Question: I'm running a ctree method model in caret and trying to plot the decision tree I get.
This is the main portion of my code.
'''
fitControl <- trainControl(method = "cv", number = 10)
dtree <- train(
Outcome ~ ., data = training_set,
method = "ctree", trControl = fitControl
)
'''
I'm trying to plot the decision tree and I use
'''
plot(dtree$finalModel)
'''
which gives me this -

The picture's not good here but I get an image similar to the first plot in the answer of this question - <URL>
And the function as.simpleparty doesn't work as it is not an rpart object.
I want to remove the bar graphs underneath and simply get a 1 or a 0 on those nodes telling me how it is classified.
As the dtree$finalModel is a Binary Tree object,
'''
prp(dtree$finalModel)
'''
doesn't work.
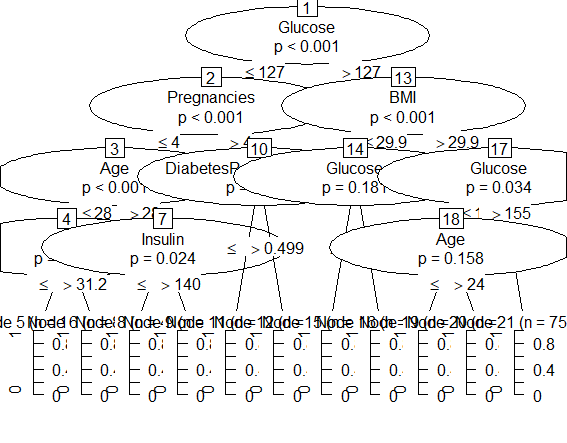
Answer: It's possible to get a ctree plot without the graphs at the bottom but with the outcome labels without using caret. I've included the caret code below for completeness though.
First setup some data for a reproducible example:
'''
library(caret)
library(partykit)
data("PimaIndiansDiabetes", package = "mlbench")
head(PimaIndiansDiabetes)
pregnant glucose pressure triceps insulin mass pedigree age diabetes
1 6 148 72 35 0 33.6 0.627 50 pos
2 1 85 66 29 0 26.6 0.351 31 neg
3 8 183 64 0 0 23.3 0.672 32 pos
4 1 89 66 23 94 28.1 0.167 21 neg
5 0 137 40 35 168 43.1 2.288 33 pos
6 5 116 74 0 0 25.6 0.201 30 neg
'''
Now find optimal ctree parameters using caret:
'''
fitControl <- trainControl(method = "cv", number = 10)
dtree <- train(
diabetes ~ ., data = PimaIndiansDiabetes,
method = "ctree", trControl = fitControl
)
dtree
Conditional Inference Tree
768 samples
8 predictor
2 classes: 'neg', 'pos'
No pre-processing
Resampling: Cross-Validated (10 fold)
Summary of sample sizes: 691, 691, 691, 692, 691, 691, ...
Resampling results across tuning parameters:
mincriterion Accuracy Kappa
0.01 <PHONE> <PHONE>
0.50 <PHONE> <PHONE>
0.99 <PHONE> <PHONE>
Accuracy was used to select the optimal model using the largest value.
The final value used for the model was mincriterion = 0.99.
'''
This is not an ideal model, but hey ho and on we go.
Now build and plot a ctree model using the ctree package with optimal parameters from caret:
'''
ct <- ctree(diabetes ~ ., data = PimaIndiansDiabetes, mincriterion = 0.99)
png("diabetes.ctree.01.png", res=300, height=8, width=14, units="in")
plot(as.simpleparty(ct))
dev.off()
'''
Which gives the following figure without the graphs at the bottom but with the outcome variables ("pos" and "neg") on terminal nodes. It's necessary to use non-default height and width values to avoid overlapping terminal nodes.
<URL>
Note, care should be taken with 0, 1 outcome variables when using ctree with caret.
The caret package with the ctree method defaults to building a regression model with integer or numeric 0, 1 data. Convert the outcome variable to a factor if classification is required.